Question: The "top" and "bottom" temp/humid sensor of Device "MOR4" were misplaced between on Aug 10 and 11.
What is the most pythonic way to correct this in the "long format" dataset?
data structure:
Data sample
'''
data.head()
bottom_temperature bottom_humidity top_temperature top_humidity external_temperature published_at external_humidity short_id weight
0 34.48 44.81 33.56 47.62 17.88 2017-10-07 23:11:27 17.88 MOR1 NaN
1 34.89 42.89 33.89 43.86 18.06 2017-10-09 03:16:05 18.06 MOR5 NaN
2 34.87 41.90 33.81 42.88 18.19 2017-10-09 03:31:41 18.19 MOR5 NaN
3 34.79 43.05 33.93 44.68 18.00 2017-10-09 03:00:37 18.00 MOR20 NaN
4 34.92 42.53 34.04 44.68 18.19 2017-10-09 03:47:11 18.19 MOR6 NaN
df.dtypes
bottom_temperature float64
bottom_humidity float64
top_temperature float64
top_humidity float64
external_temperature float64
published_at datetime64[ns]
external_humidity float64
short_id object
weight float64
dtype: object
'''
Graph with vertical lines identifying switches:
'''
# MOR4 - bottom and top sensors switched on aug 10 and switched back on 11th
fig, axarr = plt.subplots()
fig.autofmt_xdate()
plt.plot(df.loc[df['short_id'] == 'MOR4']['published_at'], df.loc[df['short_id'] == 'MOR4']['bottom_temperature'], label = "Bottom Temperature C")
plt.plot(df.loc[df['short_id'] == 'MOR4']['published_at'], df.loc[df['short_id'] == 'MOR4']['top_temperature'], label = "Top Temperature")
plt.plot(df.loc[df['short_id'] == 'MOR4']['published_at'], df.loc[df['short_id'] == 'MOR4']['bottom_humidity'], label = "Bottom Humidity %")
plt.plot(df.loc[df['short_id'] == 'MOR4']['published_at'], df.loc[df['short_id'] == 'MOR4']['top_humidity'], label = "Top Humidity %")
plt.plot(df.loc[df['short_id'] == 'MOR4']['published_at'], df.loc[df['short_id'] == 'MOR4']['weight'], label = "Weight kg")
#add vertical line
plt.axvline(datetime.datetime(2017, 8, 10, 13, 10))
#add vertical line
plt.axvline(datetime.datetime(2017, 8, 11, 14, 10))
#specify date
axarr.set_xlim([datetime.date(2017, 8, 10), datetime.date(2017, 8, 12)])
#add title, legend
#plt.title('MOR1, Noticed on Aug 23')
axarr.legend(loc ='best',prop={'size': 6})
plt.show()
'''

Question:
In the dataframe, how to switch the values of "bottom_humidity", "bottom_temperature" with "top_humidity", "bottom_humidity" between specified dates (first date: 2017-8-10, 13:10. Second date: 2017-8-11, 14:10?
In other words:
Between the two vertical lines, the green line is actually dark blue line and vice versa, and same applies to the light blue and red lines, and looking to change that in the dataframe between the two identified dates.
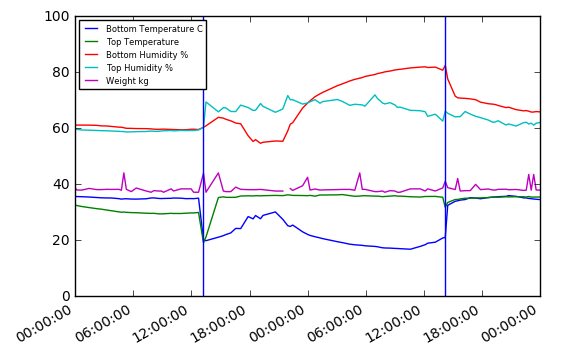
Answer: You can use a boolean mask to get the relevant rows:
'''
m = (df['published_at'] >= '2017-8-10 13:10') & (df['published_at'] <= '2017-8-11 14:10') & (df['short_id'] == 'MOR4')
'''
Then just switch the fields for those rows:
'''
cols_orig = ['bottom_temperature', 'bottom_humidity', 'top_temperature', 'top_humidity']
cols_mod = ['top_temperature', 'top_humidity', 'bottom_temperature', 'bottom_humidity']
df.loc[m, cols_orig] = df.loc[m, cols_mod].values
'''